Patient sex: M
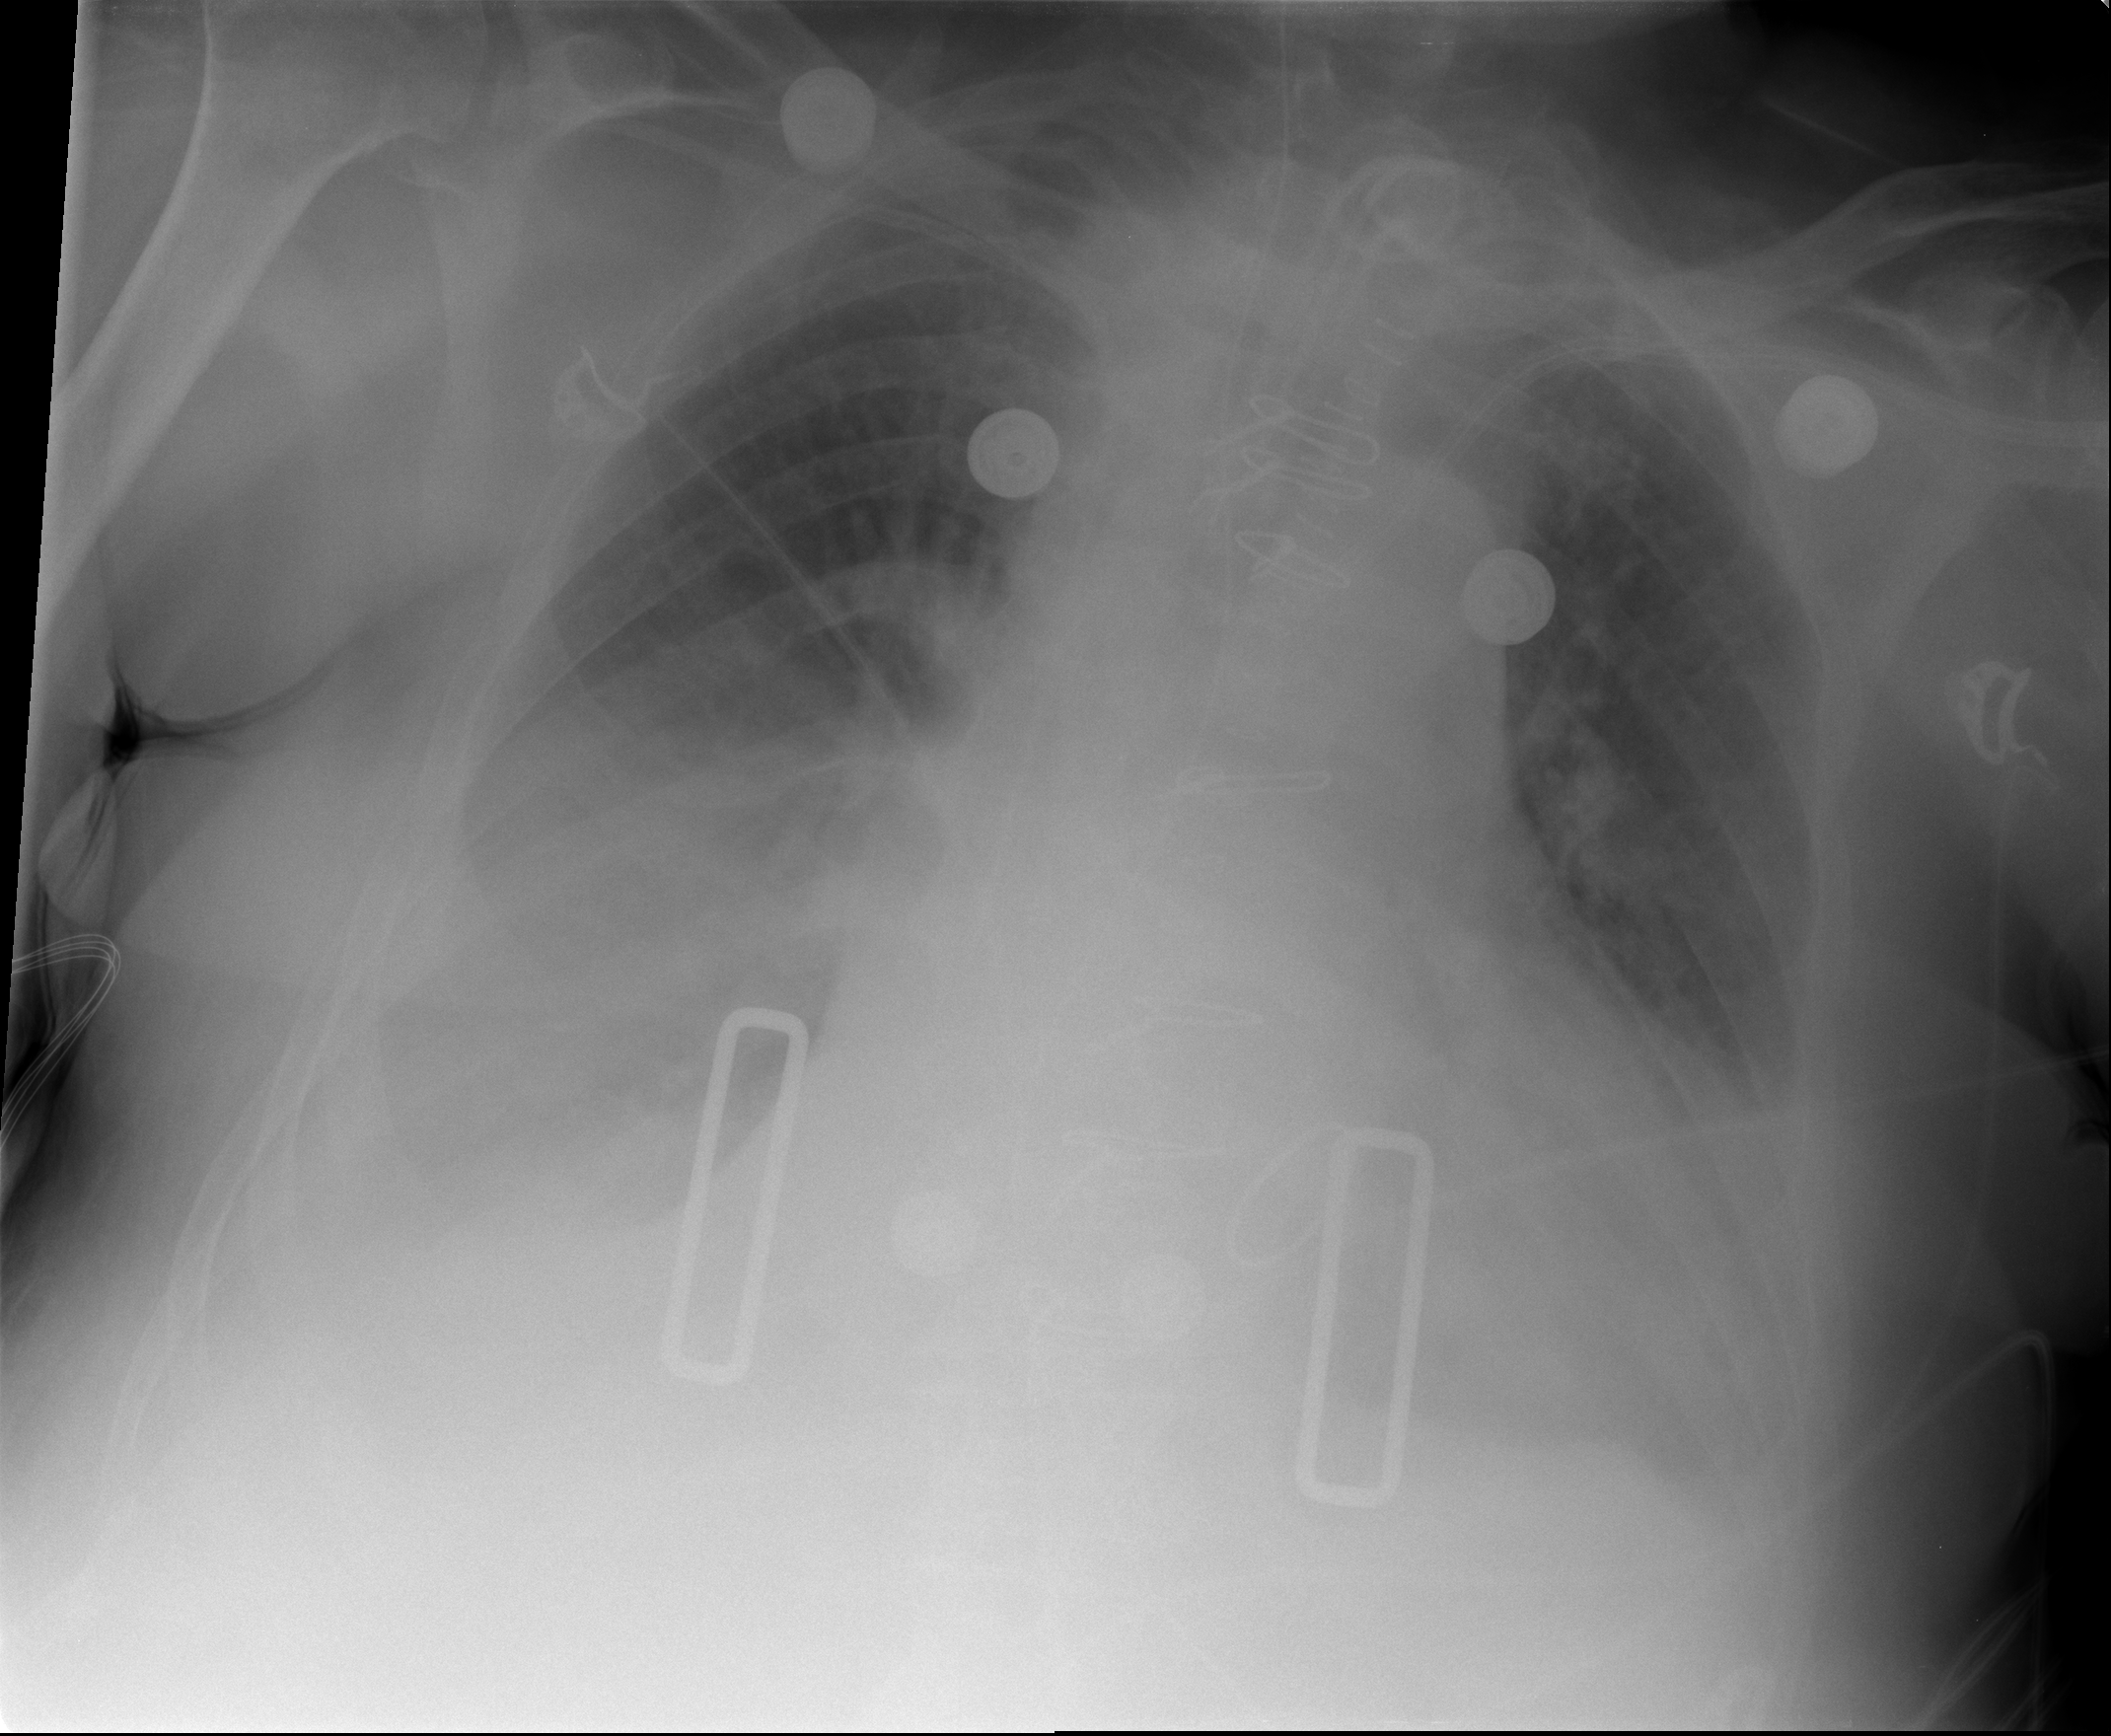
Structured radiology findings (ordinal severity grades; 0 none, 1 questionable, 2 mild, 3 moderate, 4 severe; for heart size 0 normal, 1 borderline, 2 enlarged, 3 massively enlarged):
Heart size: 2
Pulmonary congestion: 0
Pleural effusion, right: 3
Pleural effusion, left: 1
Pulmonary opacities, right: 0
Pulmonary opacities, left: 0
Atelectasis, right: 3
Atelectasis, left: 2